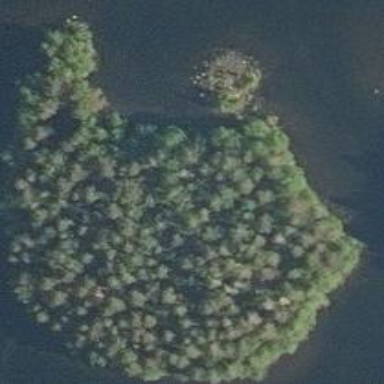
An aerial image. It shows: Image showing island.